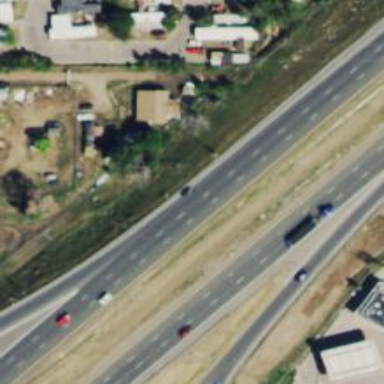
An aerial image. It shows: Motorway junction.